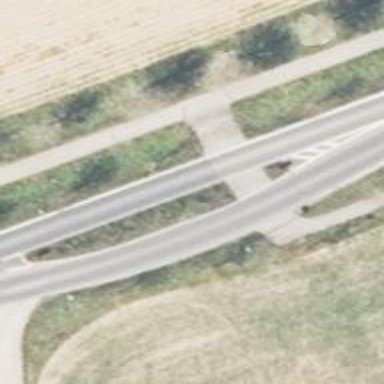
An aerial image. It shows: Primary road with asphalt surface.